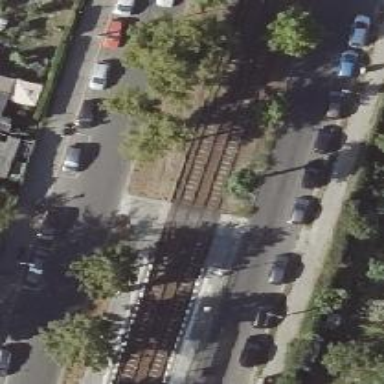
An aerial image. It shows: Unmarked footway crossing with pedestrian island.